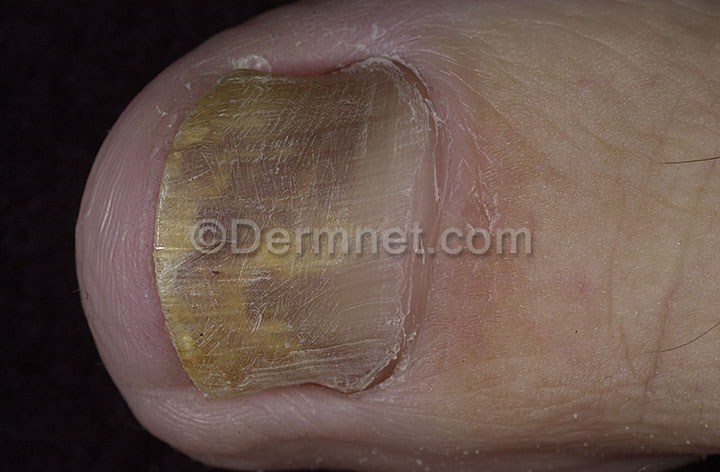
Disease: Nail Fungus and other Nail Disease